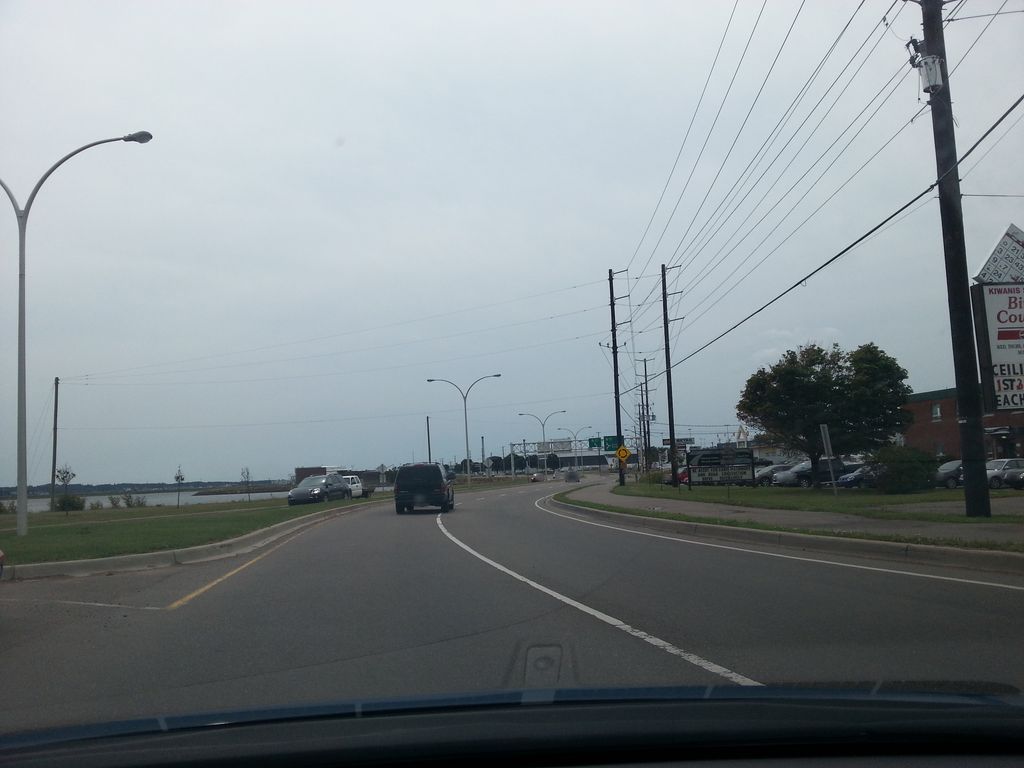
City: charlottetown